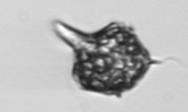
Label: Amylax